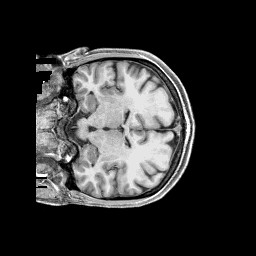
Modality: T1w
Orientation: coronal